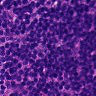
Metastatic tissue present: no